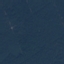
Label: Forest